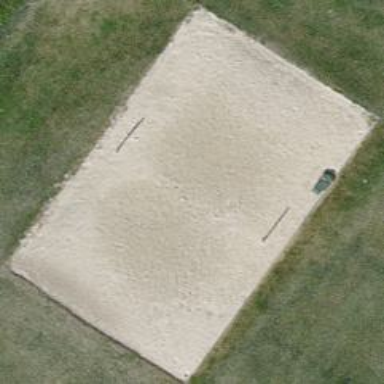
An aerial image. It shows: Sandy pitch designated for beach volleyball.